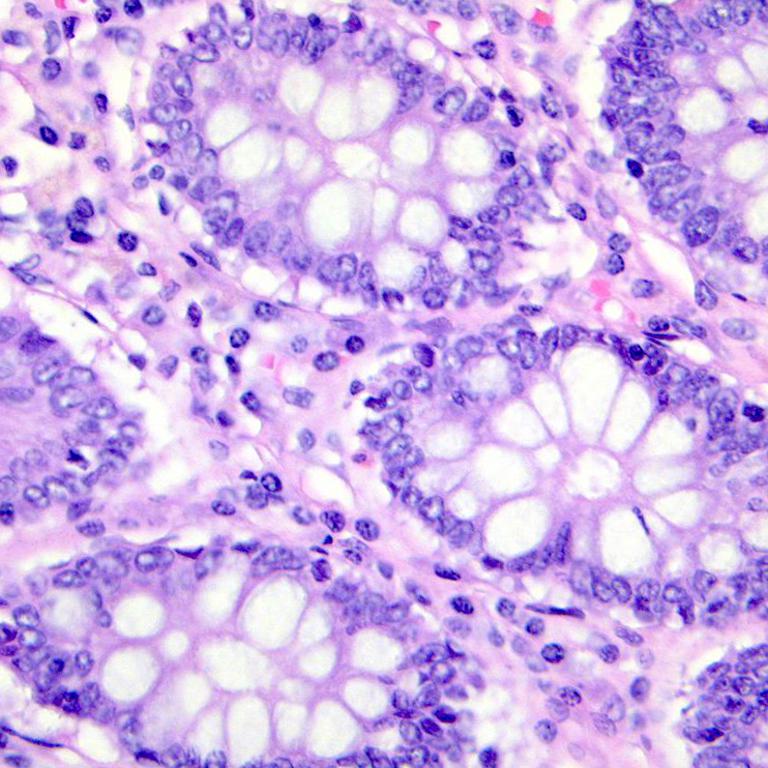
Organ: colon
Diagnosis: benign